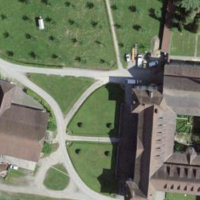
EUNIS habitat code: 55
Species observed at this site:
Certhia brachydactyla
Phylloscopus trochilus
Motacilla cinerea
Cyanistes caeruleus
Alcedo atthis
Troglodytes troglodytes
Dendrocopos major
Fringilla coelebs
Buteo buteo
Sylvia atricapilla
Passer montanus
Turdus merula
Muscicapa striata
Filipendula ulmaria
Phylloscopus collybita
Poecile palustris
Parus major
Erithacus rubecula
Hirundo rustica
Milvus migrans
Milvus milvus
Mergus merganser
Regulus regulus
Cinclus cinclus
Picus viridis
Corvus corax
Motacilla alba
Delichon urbicum